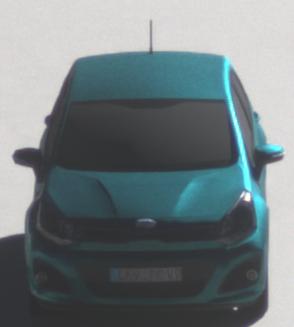
Make: KIA
Model: Rio 1.2
Detailed model: Rio (UB)
Model produced from: 2011/09
Model produced until: 2015/01
Doors: 3
Color: blue
Road condition: dry road
Daytime: morning or afternoon
Contrast: high contrast